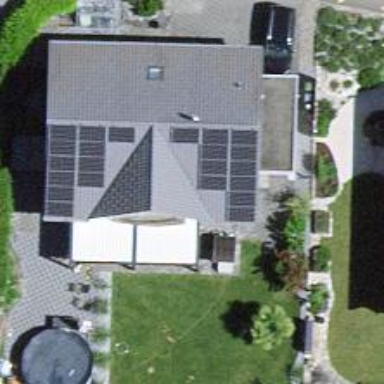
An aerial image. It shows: Solar power generator using photovoltaic method with solar photovoltaic panel types.